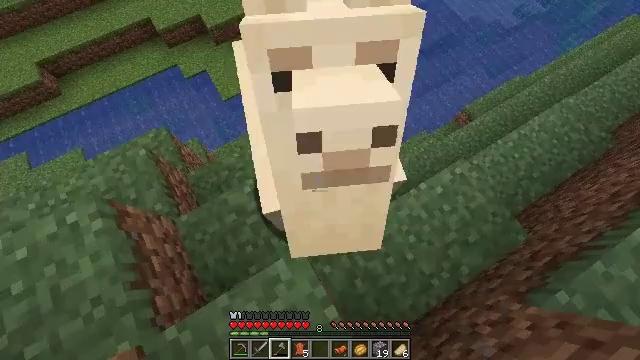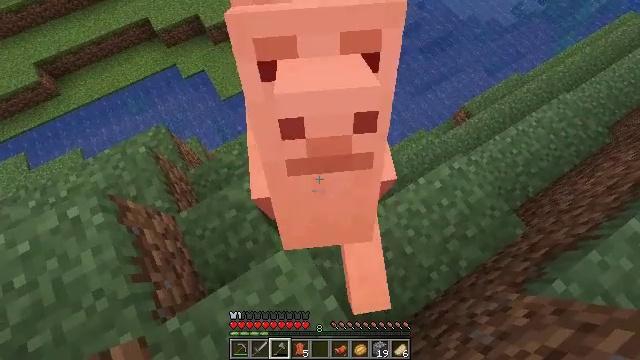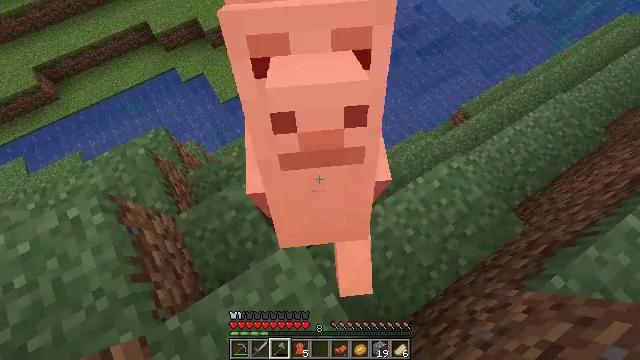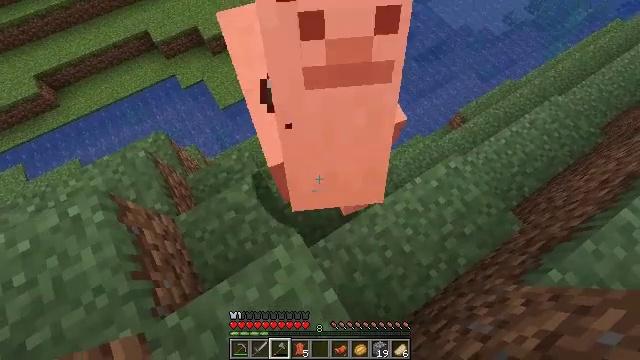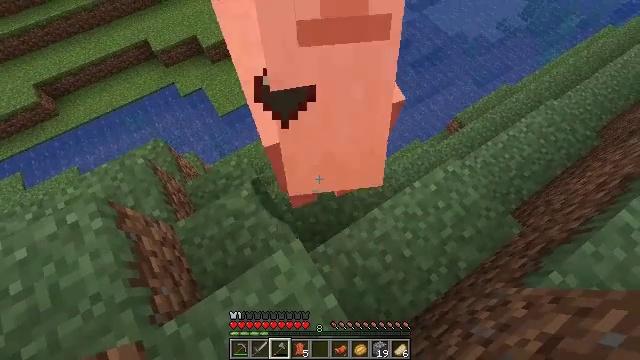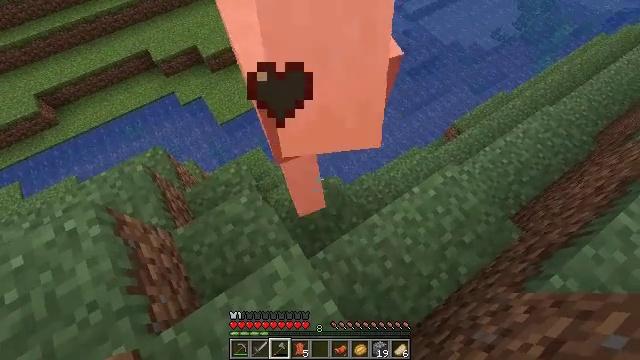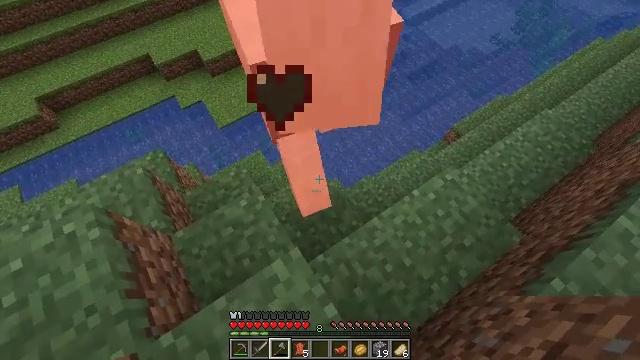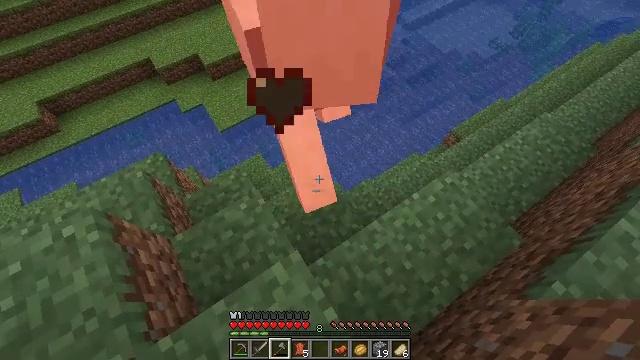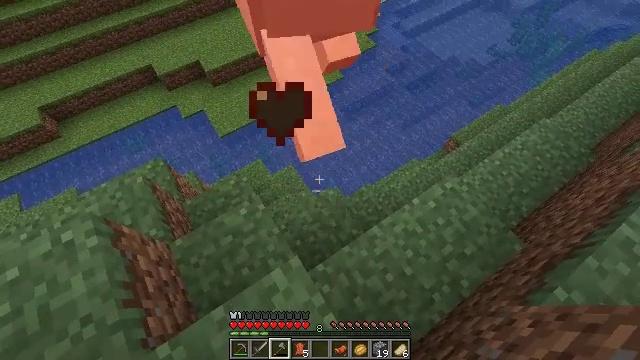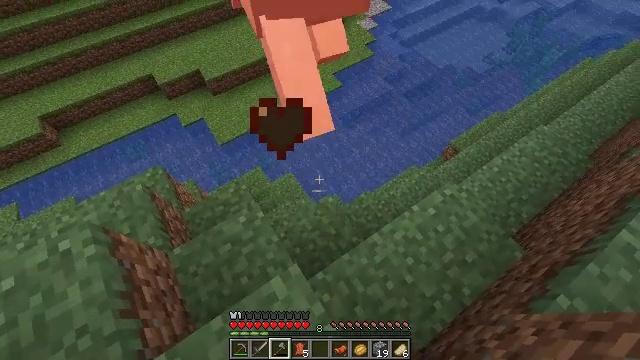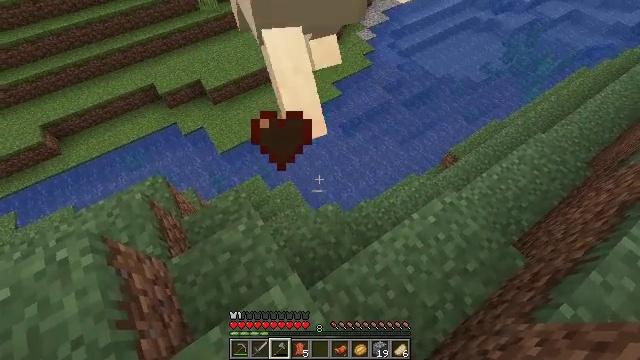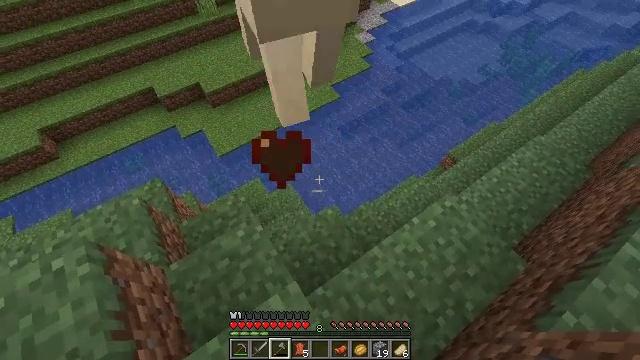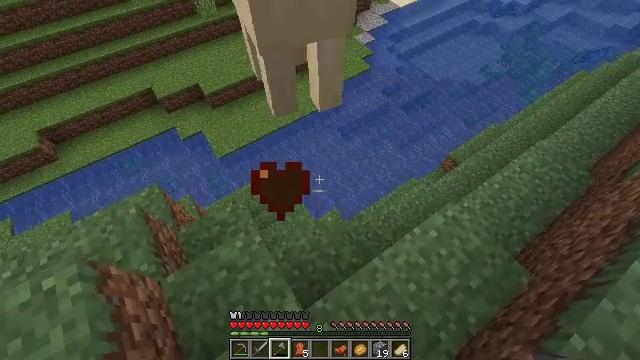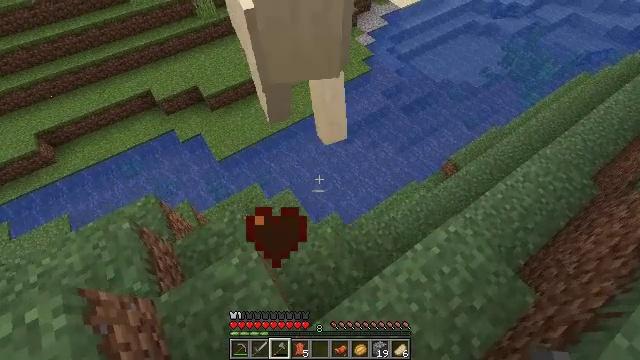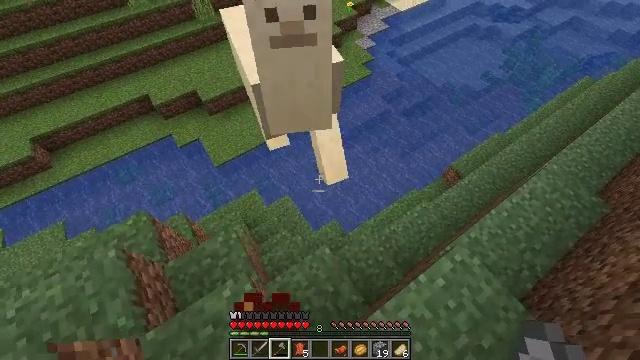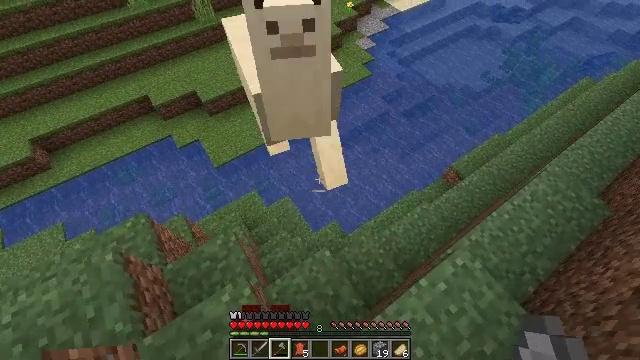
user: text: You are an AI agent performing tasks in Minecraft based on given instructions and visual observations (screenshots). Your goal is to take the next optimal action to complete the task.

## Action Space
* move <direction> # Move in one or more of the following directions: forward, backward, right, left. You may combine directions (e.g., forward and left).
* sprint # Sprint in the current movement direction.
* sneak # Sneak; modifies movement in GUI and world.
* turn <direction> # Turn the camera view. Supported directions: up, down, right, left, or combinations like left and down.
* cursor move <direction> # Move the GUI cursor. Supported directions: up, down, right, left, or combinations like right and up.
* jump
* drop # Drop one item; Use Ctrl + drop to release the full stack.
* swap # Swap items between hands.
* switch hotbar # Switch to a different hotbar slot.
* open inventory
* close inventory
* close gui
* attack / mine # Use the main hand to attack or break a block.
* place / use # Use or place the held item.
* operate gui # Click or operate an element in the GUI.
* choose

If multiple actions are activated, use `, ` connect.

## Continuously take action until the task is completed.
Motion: motion action
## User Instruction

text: Kill mobs.
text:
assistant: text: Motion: no_op
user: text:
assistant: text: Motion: no_op
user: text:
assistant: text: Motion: turn up
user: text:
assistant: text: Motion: turn up
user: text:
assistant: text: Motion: turn up
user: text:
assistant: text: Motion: no_op
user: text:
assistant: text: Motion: no_op
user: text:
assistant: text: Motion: turn up
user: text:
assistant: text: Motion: turn up
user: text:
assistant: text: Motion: turn up
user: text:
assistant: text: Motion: move forward
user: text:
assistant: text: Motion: move forward
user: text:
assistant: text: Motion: move forward
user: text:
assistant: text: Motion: move forward
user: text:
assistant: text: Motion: move forward
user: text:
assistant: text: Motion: move forward
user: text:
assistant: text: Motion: move forward, turn left and down
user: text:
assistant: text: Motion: turn left and down
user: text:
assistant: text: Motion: no_op
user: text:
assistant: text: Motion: turn left
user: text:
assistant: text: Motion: turn left
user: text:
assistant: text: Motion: turn left
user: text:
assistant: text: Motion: turn left
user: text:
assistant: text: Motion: turn up
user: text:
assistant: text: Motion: no_op
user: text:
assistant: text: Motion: no_op
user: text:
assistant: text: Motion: no_op
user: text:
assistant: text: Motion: move forward
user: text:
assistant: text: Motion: move forward
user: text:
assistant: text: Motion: move forward, turn left